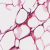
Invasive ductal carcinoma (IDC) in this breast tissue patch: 0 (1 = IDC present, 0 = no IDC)